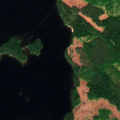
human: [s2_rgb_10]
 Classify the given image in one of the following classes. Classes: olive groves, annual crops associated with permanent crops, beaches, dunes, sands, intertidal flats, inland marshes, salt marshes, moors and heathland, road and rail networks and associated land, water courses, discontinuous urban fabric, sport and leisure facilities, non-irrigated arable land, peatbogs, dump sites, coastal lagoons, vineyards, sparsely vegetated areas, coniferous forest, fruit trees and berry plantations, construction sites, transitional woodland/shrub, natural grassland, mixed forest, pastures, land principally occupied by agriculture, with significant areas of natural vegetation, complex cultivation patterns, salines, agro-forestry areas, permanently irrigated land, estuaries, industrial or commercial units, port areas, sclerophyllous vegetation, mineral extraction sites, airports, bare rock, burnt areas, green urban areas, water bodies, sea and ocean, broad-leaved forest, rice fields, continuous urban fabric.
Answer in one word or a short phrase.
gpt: coniferous forest, water bodies